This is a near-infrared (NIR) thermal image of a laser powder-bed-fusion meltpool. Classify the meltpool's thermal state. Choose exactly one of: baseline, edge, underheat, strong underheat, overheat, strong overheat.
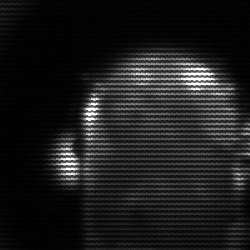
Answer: baseline